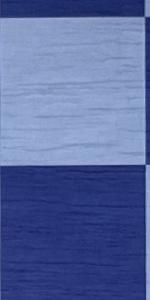
Label: Empty